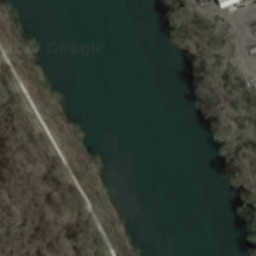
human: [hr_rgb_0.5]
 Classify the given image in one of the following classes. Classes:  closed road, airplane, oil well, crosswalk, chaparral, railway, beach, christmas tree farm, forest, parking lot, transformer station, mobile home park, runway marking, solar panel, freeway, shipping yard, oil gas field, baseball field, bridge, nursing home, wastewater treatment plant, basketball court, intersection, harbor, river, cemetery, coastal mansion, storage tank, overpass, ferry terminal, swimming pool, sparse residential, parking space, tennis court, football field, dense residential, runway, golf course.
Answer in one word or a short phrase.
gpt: river